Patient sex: M
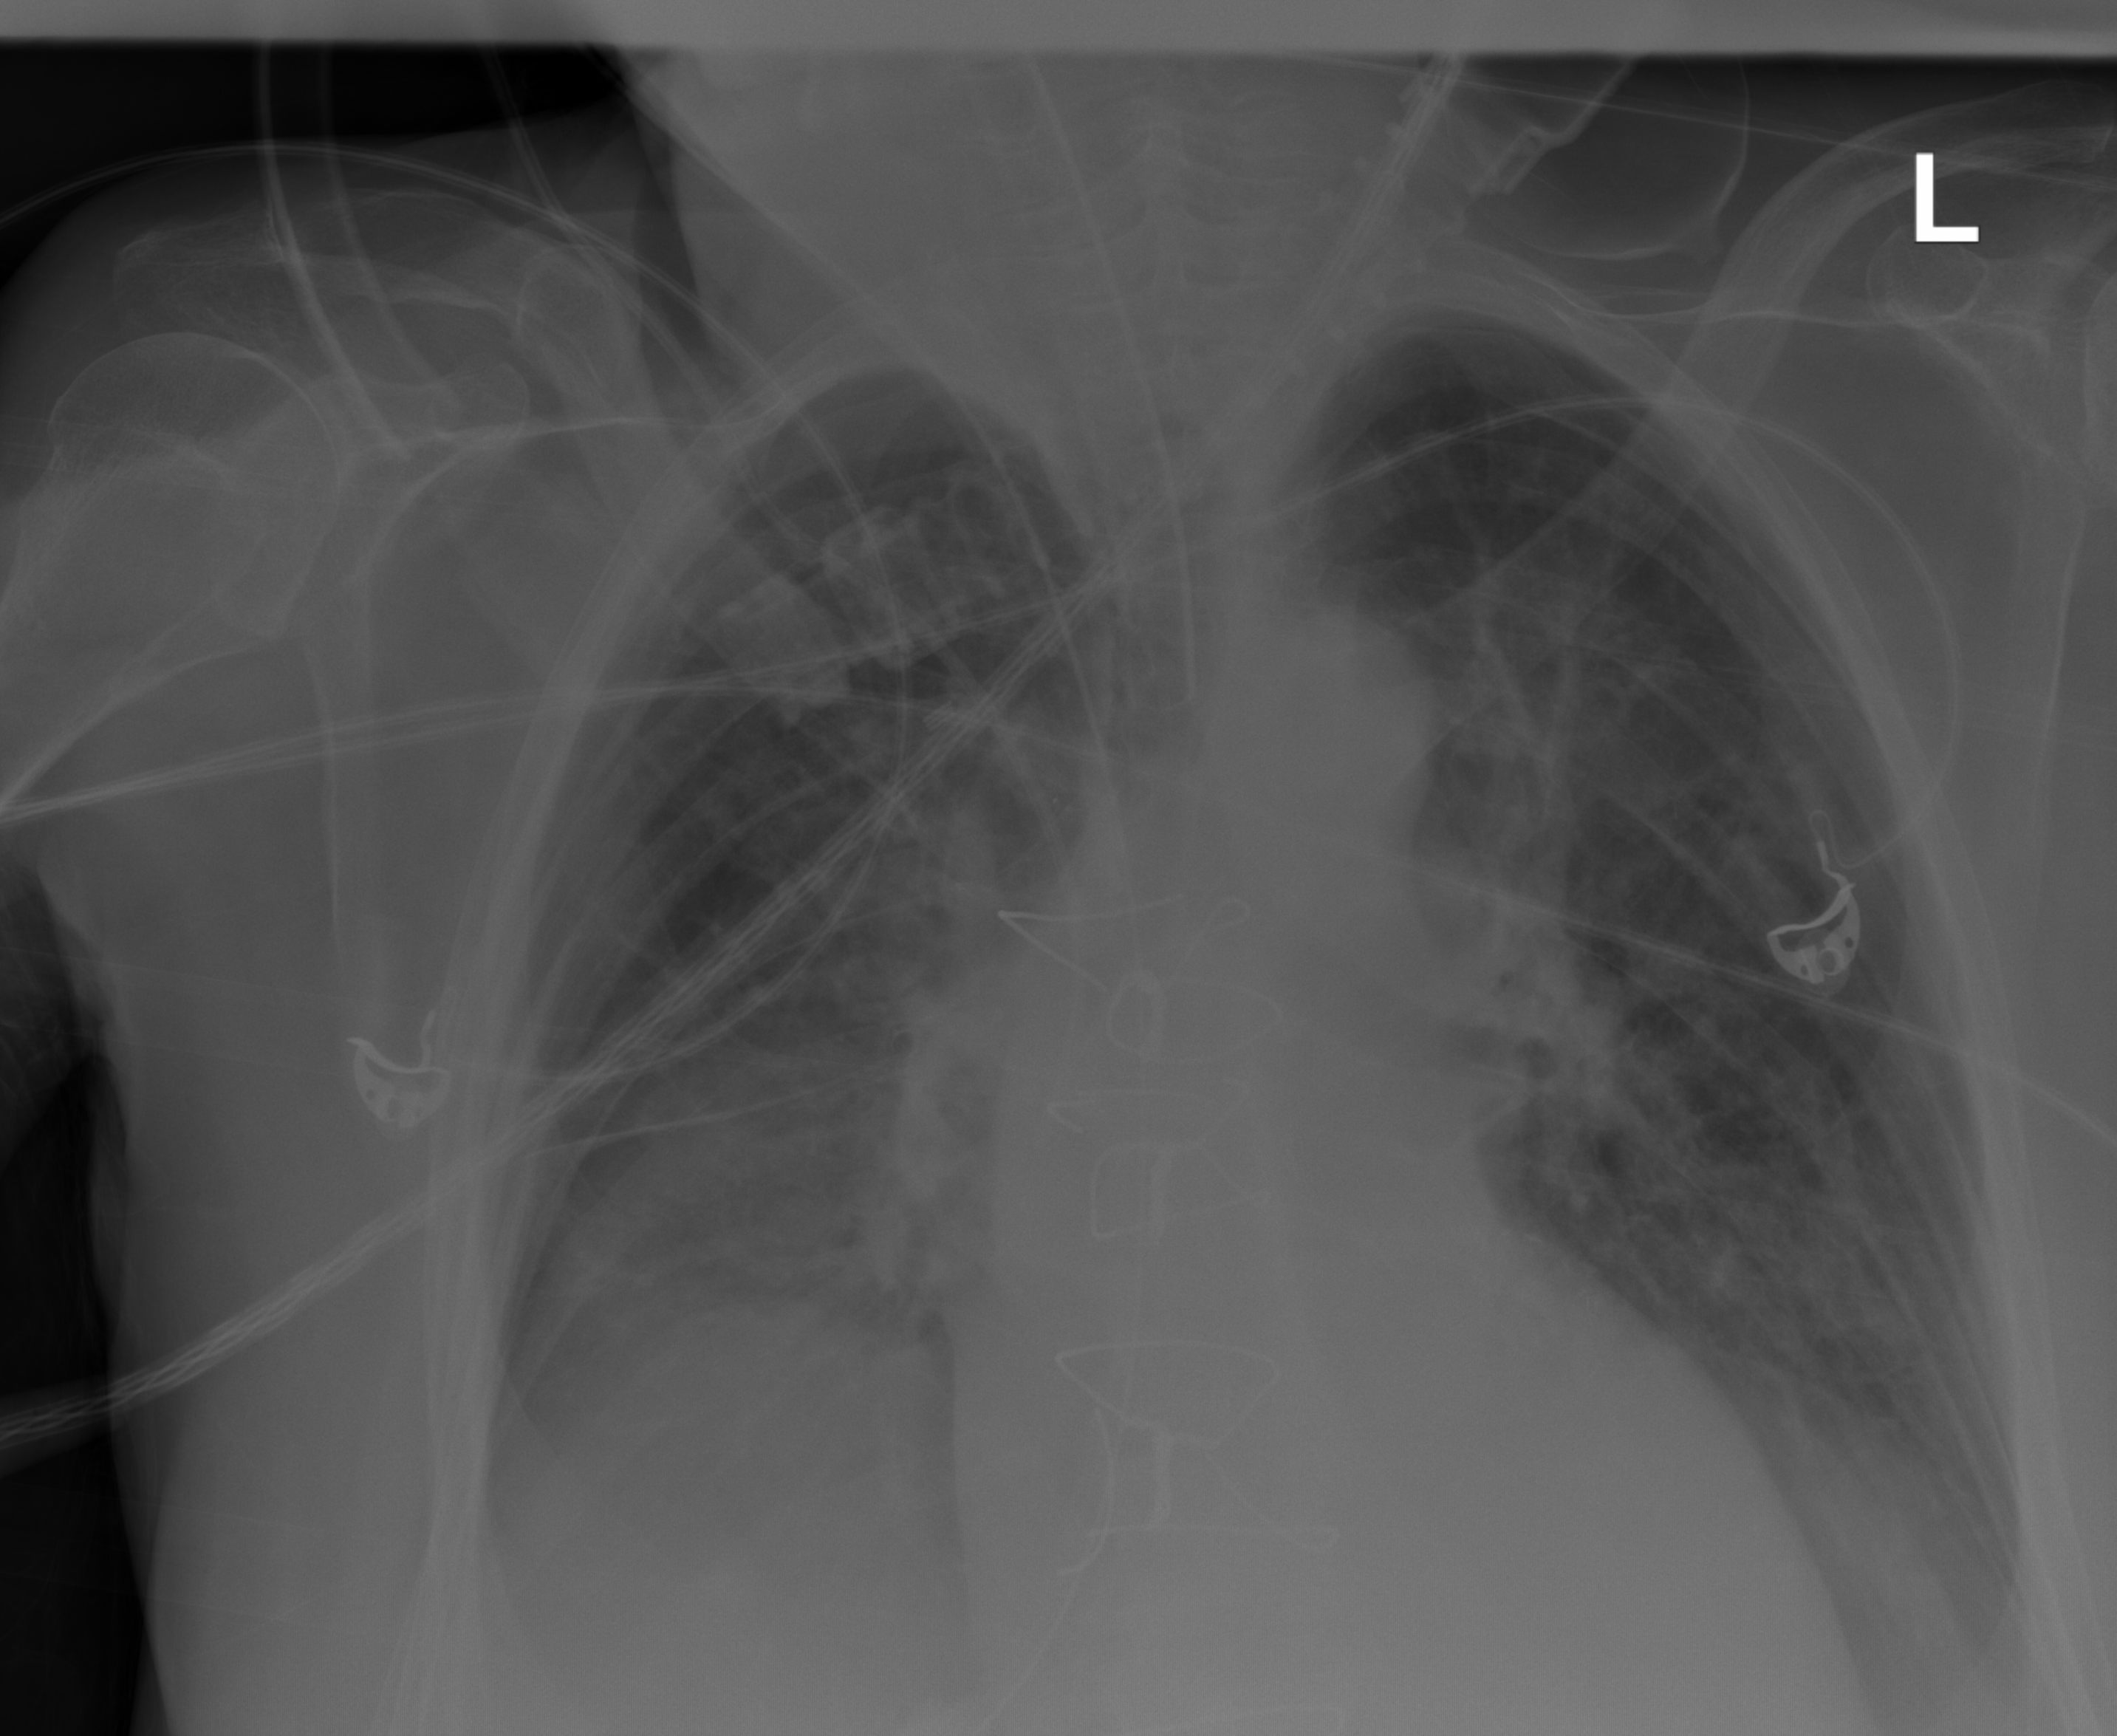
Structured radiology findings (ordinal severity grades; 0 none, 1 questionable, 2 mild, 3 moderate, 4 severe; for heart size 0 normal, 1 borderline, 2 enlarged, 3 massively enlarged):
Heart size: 1
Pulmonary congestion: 1
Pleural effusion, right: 2
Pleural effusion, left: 2
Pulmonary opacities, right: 0
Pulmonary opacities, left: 0
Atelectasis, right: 2
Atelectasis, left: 2